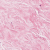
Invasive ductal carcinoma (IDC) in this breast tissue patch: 0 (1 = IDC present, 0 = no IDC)